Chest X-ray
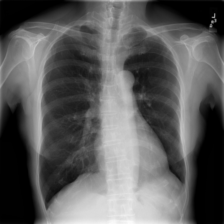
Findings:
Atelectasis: negative
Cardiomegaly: negative
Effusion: negative
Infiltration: negative
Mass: negative
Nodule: negative
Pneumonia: negative
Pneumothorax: negative
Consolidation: positive
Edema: negative
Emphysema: negative
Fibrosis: negative
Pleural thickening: negative
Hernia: negative